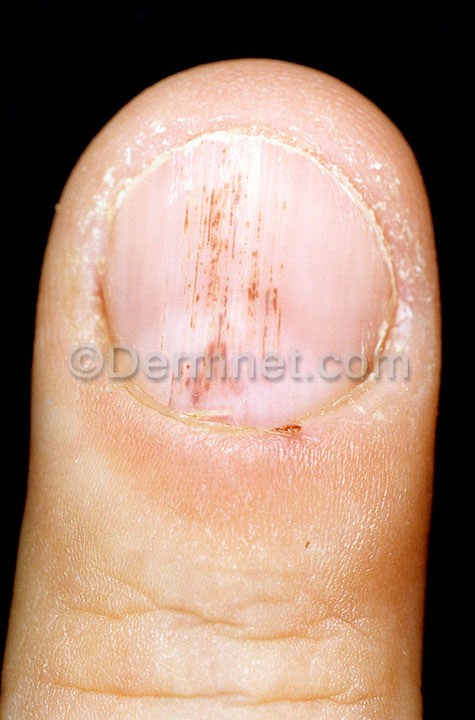
Disease: Nail Fungus and other Nail Disease